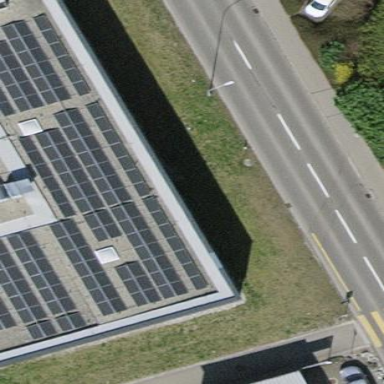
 consisting of solar photovoltaic panels."